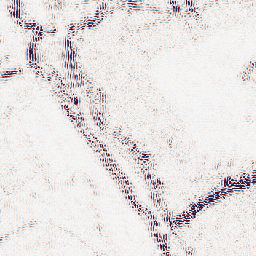
Category: wavelet
Decomposition family: wavelet_reverse_biorthogonal
Decomposition parameters: wavelet: rbio3.5
level: 2
Upsampling method: cubic_mitchell
Upsampling parameters: scale: 4
Upsampling scale: 4